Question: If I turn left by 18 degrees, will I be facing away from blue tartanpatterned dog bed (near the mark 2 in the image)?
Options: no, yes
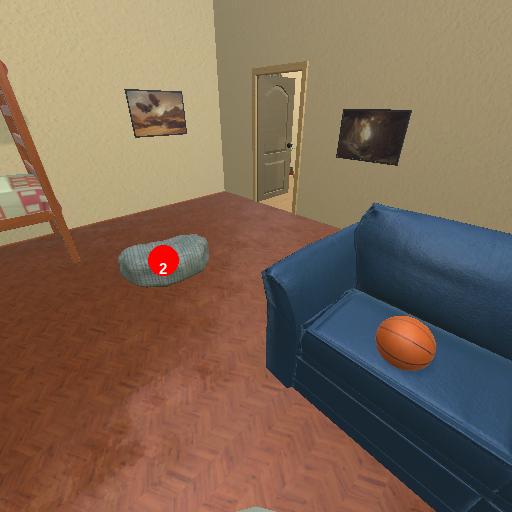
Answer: no